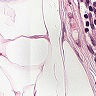
Metastatic tissue present: no